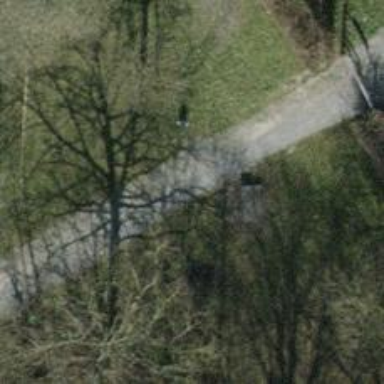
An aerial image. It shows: Pebblestone path.